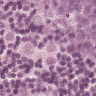
Metastatic tissue present: yes